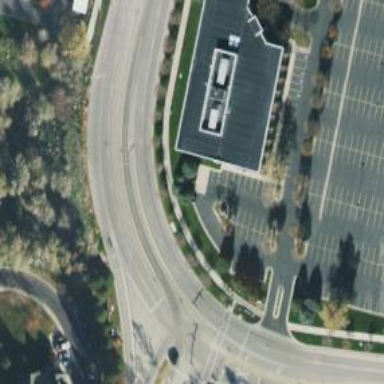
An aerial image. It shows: Secondary link road with asphalt surface.